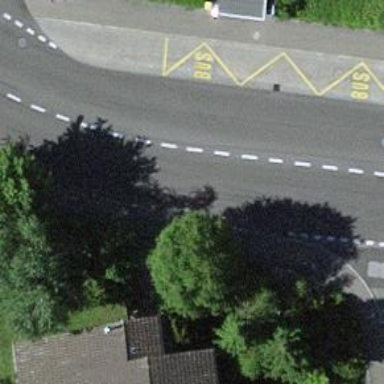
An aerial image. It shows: Public transport stop position.